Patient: sex M, age 17
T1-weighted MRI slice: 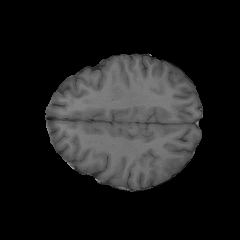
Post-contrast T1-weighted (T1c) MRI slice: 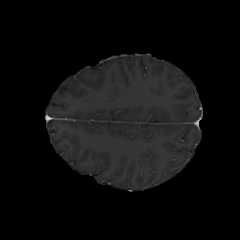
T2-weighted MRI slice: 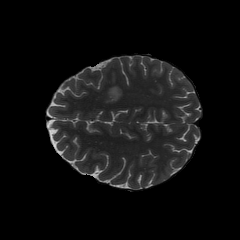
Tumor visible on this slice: yes
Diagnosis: Astrocytoma, IDH-mutant
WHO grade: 4